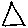
Label: triangle